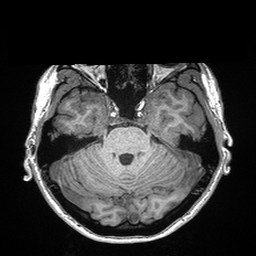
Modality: T1w
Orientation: coronal
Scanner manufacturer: siemens
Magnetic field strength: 3 T
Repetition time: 2.3 s
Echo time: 0.00298 s